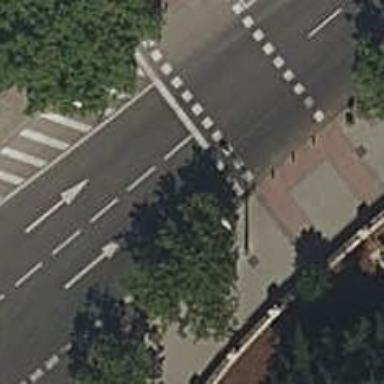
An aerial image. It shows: Road with traffic signals.